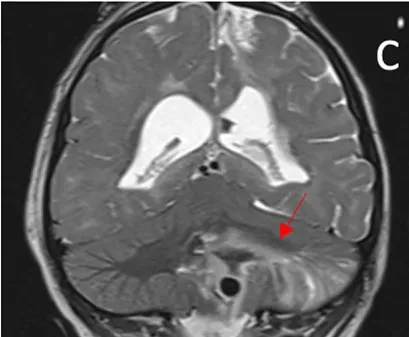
MRI performed at diagnosis. Axial T2-WI shows a decrease in flow void of the anterior cerebral arteries.
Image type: radiology (mri)